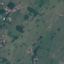
Label: Pasture